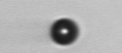
Label: bead